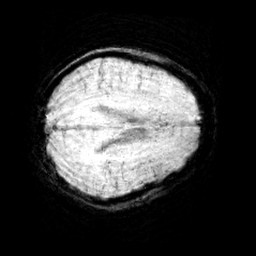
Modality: minIP
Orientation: axial
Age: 11
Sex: female
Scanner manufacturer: siemens
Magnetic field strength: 3 T
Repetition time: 0.027 s
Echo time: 0.02 s